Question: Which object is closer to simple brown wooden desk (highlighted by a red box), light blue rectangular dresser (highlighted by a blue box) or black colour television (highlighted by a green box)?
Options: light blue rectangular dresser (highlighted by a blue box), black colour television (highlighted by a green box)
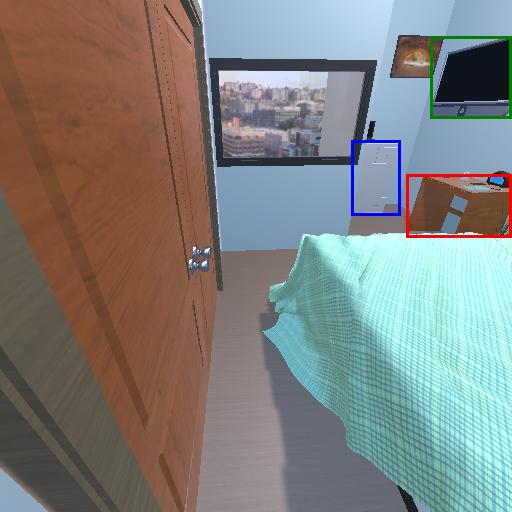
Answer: light blue rectangular dresser (highlighted by a blue box)